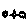
Label: star